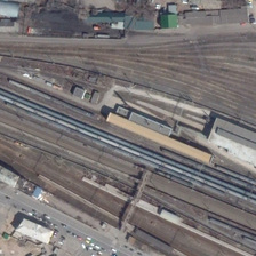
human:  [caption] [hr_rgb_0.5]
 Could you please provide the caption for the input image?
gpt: Some buildings are near a large railway station.

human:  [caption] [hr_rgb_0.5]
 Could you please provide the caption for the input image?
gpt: Some buildings are near the big station.

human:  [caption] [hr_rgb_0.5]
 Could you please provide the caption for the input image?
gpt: Train station near BoNTA

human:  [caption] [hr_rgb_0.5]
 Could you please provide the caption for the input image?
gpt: Some buildings are near a big railway station.

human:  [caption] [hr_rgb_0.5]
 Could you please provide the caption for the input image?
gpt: Some buildings are near a major railway station.